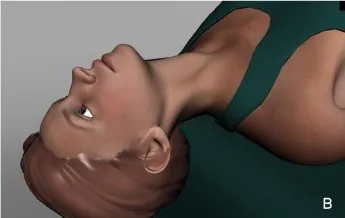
B) The patient lies in supine, with the head leaning out.
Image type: medical_photograph (other_medical_photograph)